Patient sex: M
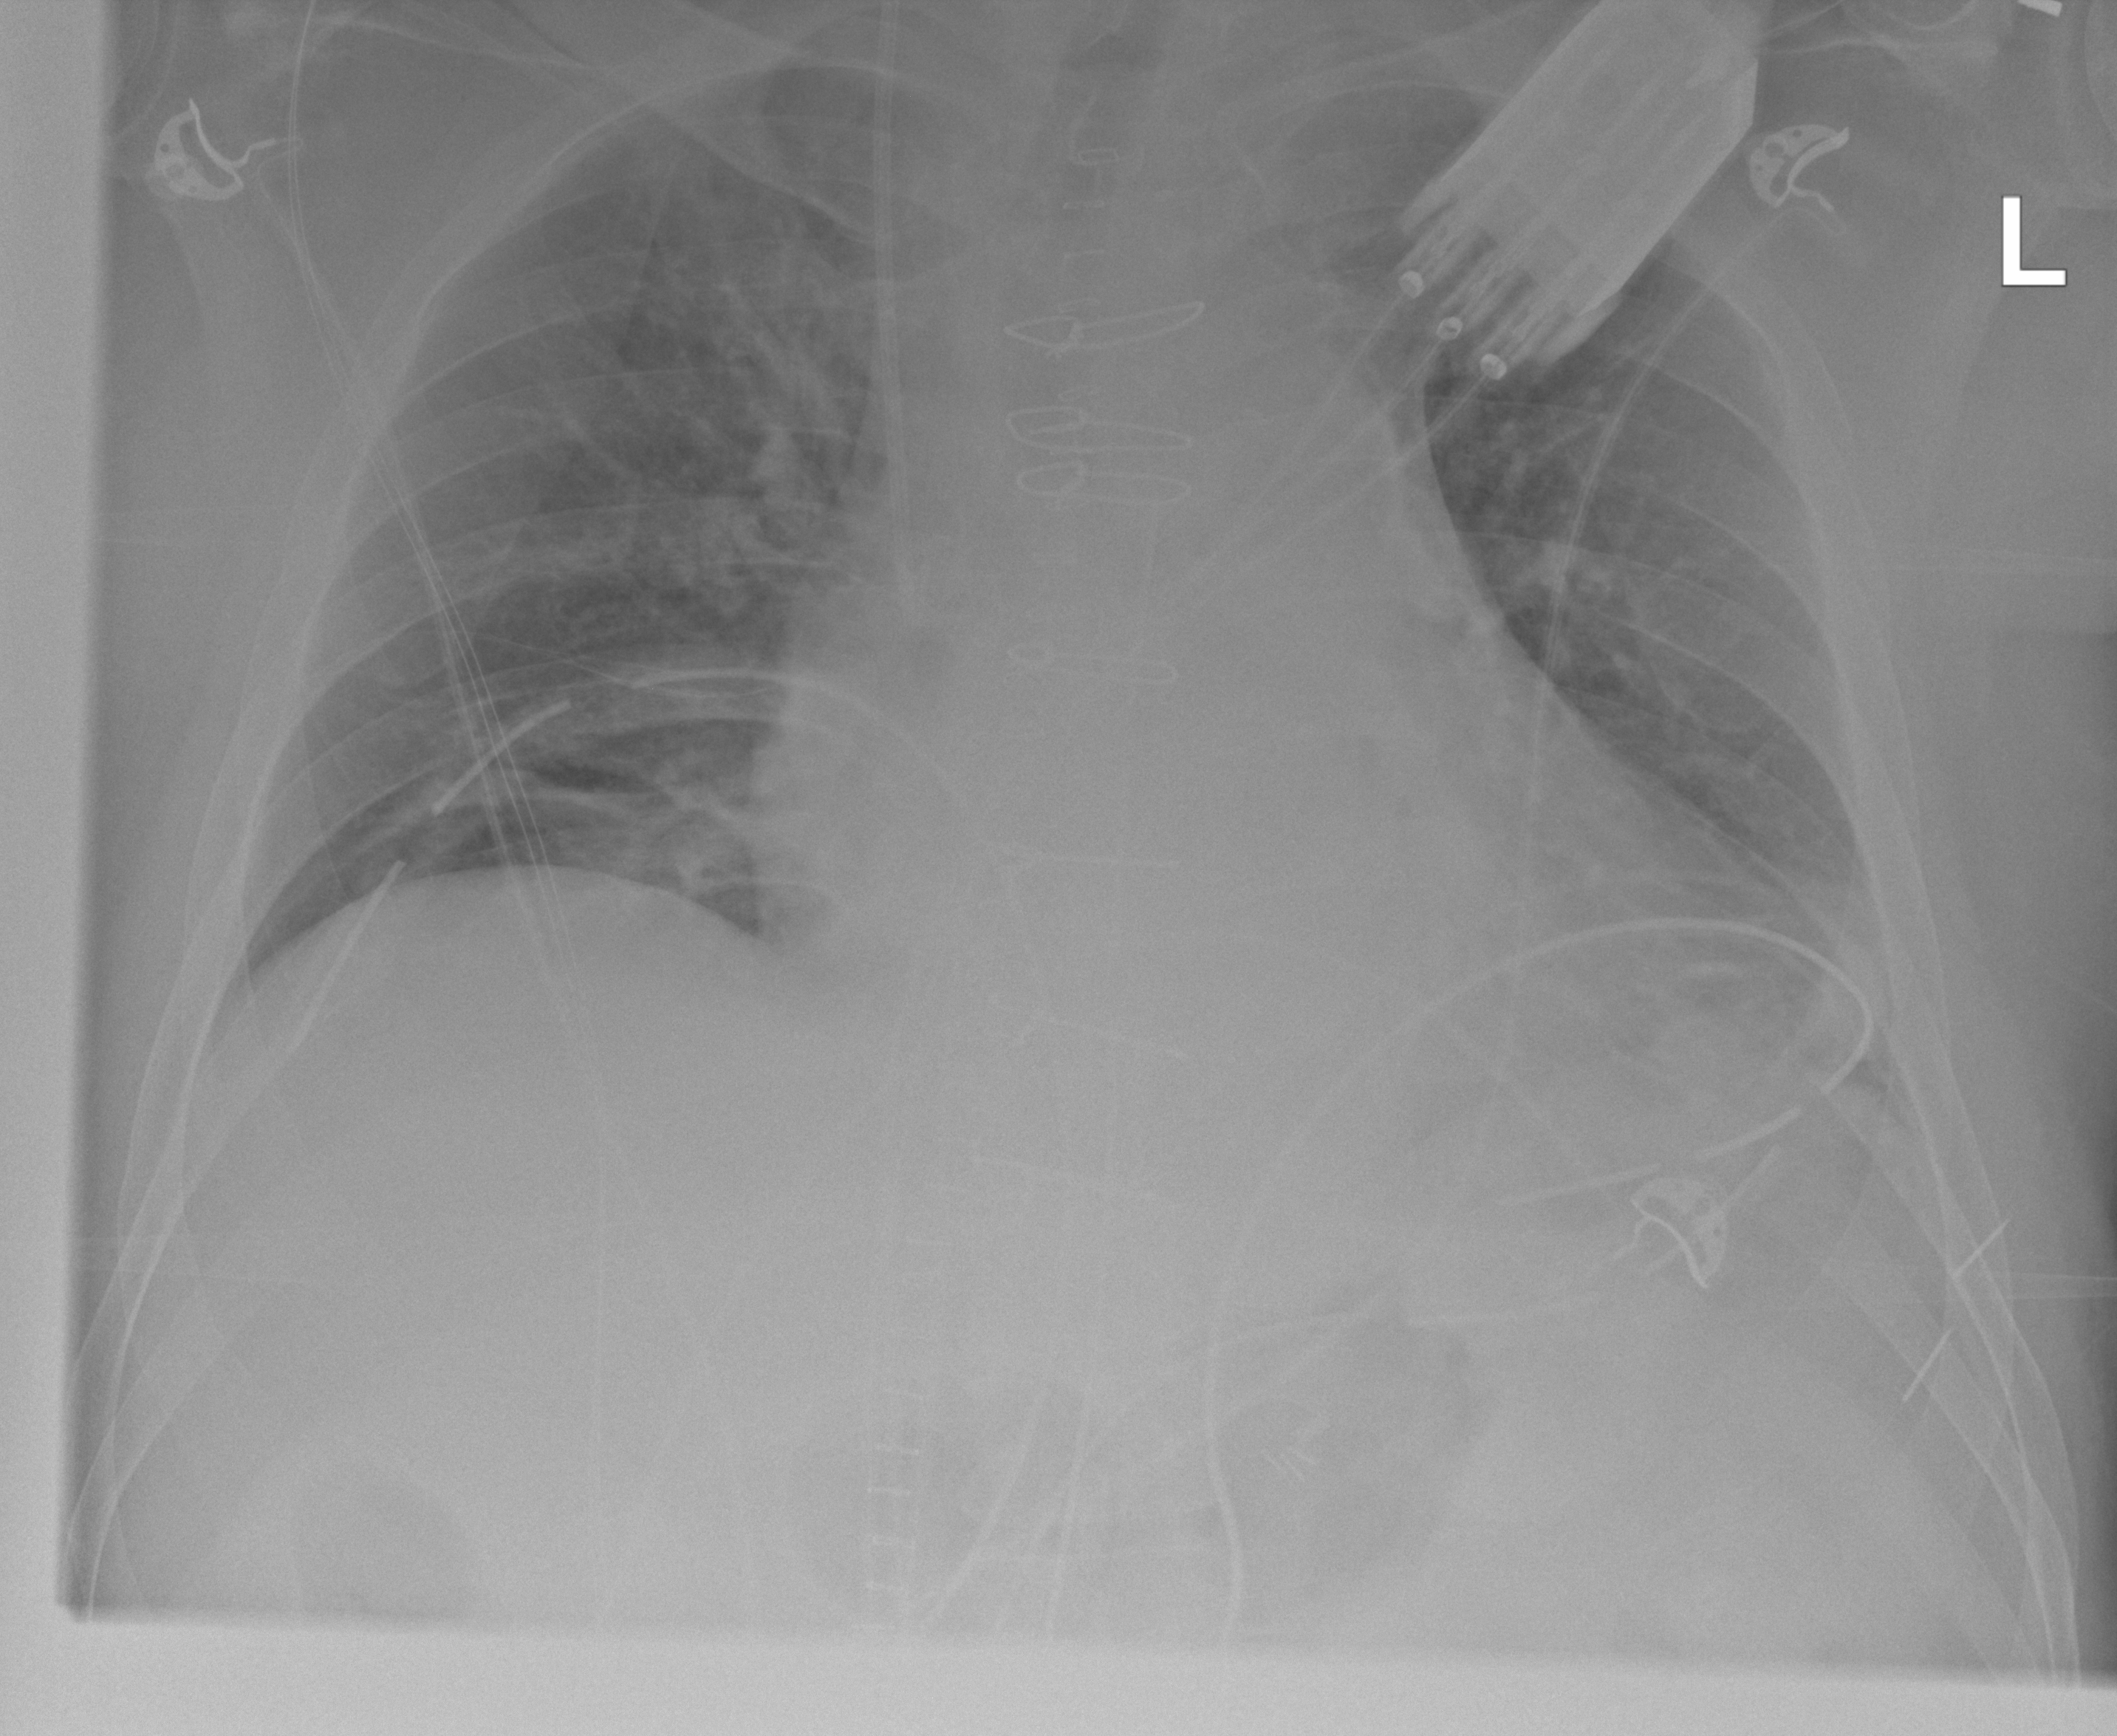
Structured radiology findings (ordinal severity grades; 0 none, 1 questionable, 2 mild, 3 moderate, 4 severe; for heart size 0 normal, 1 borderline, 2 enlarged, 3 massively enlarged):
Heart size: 2
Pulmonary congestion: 0
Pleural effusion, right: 0
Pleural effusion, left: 2
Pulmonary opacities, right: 0
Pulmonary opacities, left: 0
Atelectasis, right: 2
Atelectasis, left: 2